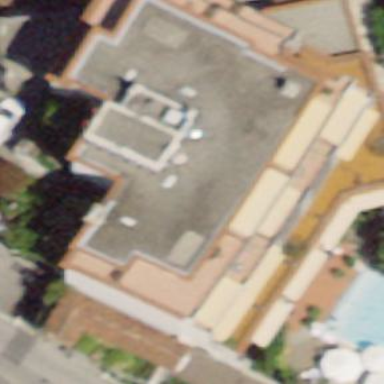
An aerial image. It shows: Hotel building.